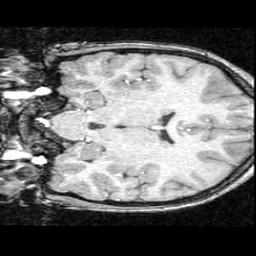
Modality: T1w
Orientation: coronal
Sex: female
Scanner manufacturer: ge
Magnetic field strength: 1.5 T
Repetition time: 21 s
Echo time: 0.008 s